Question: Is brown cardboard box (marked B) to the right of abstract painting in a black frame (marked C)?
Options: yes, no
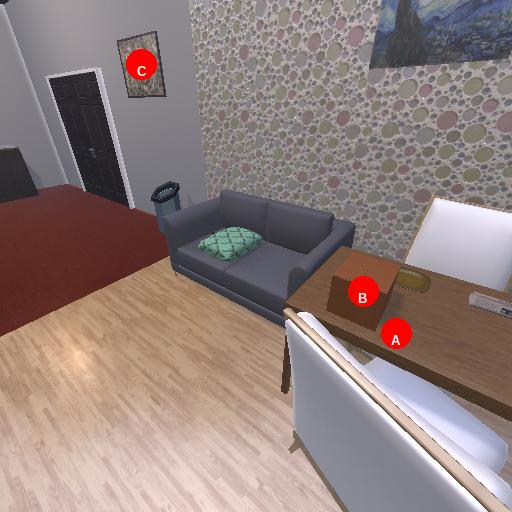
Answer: yes